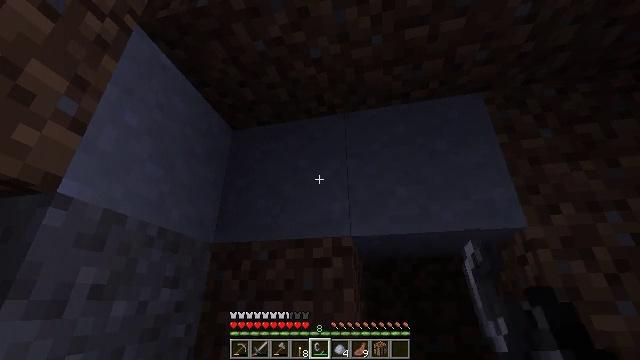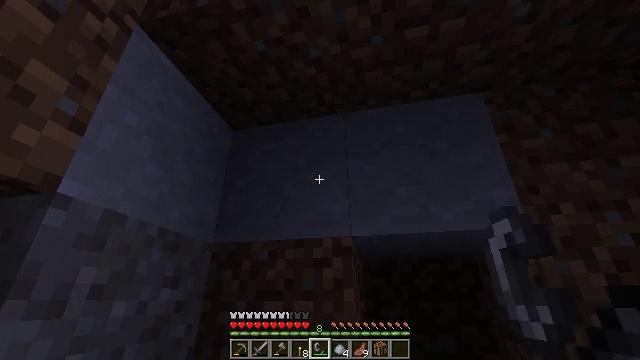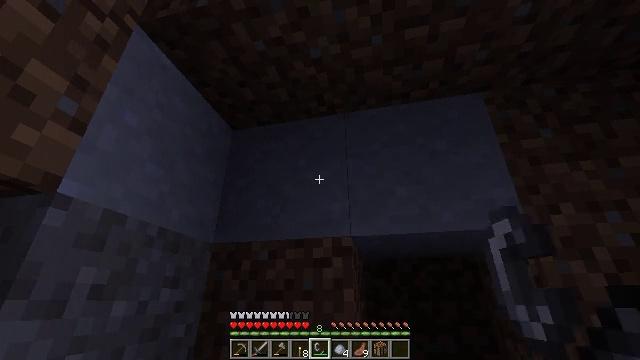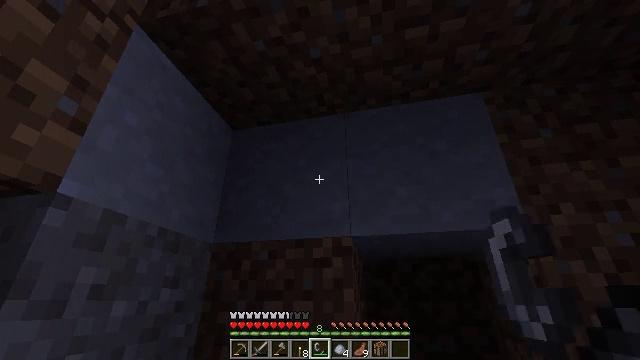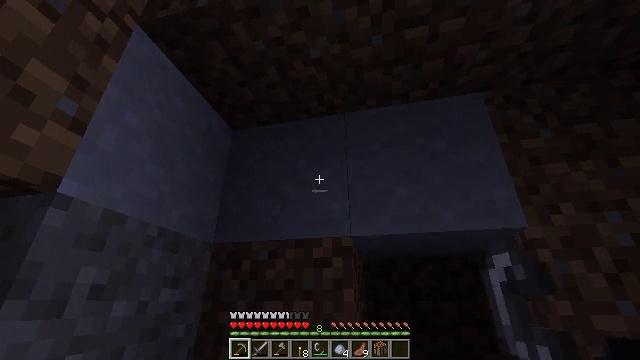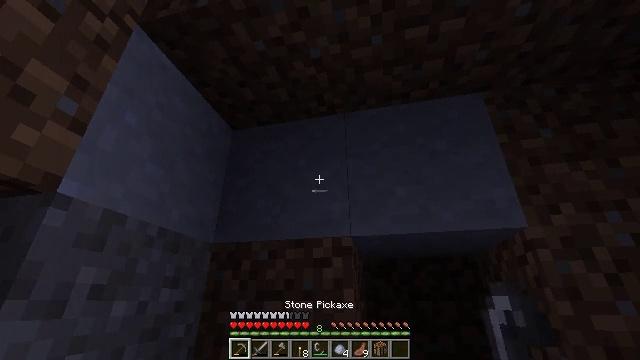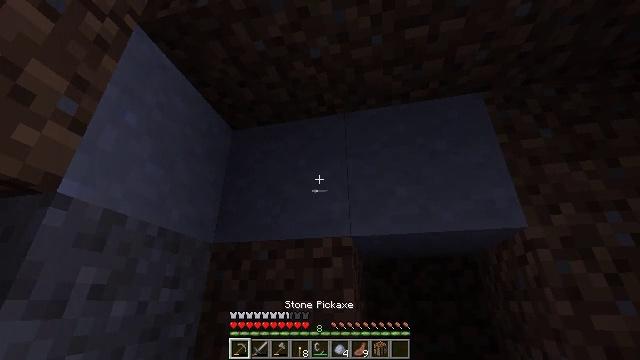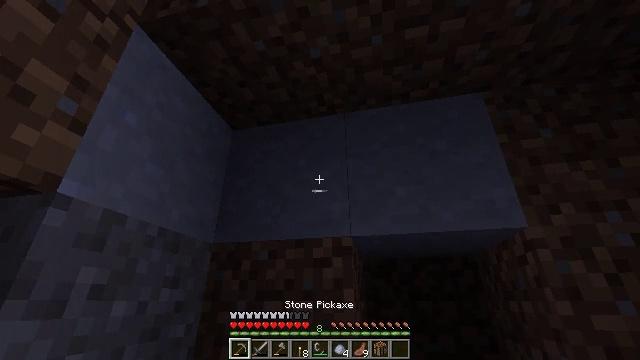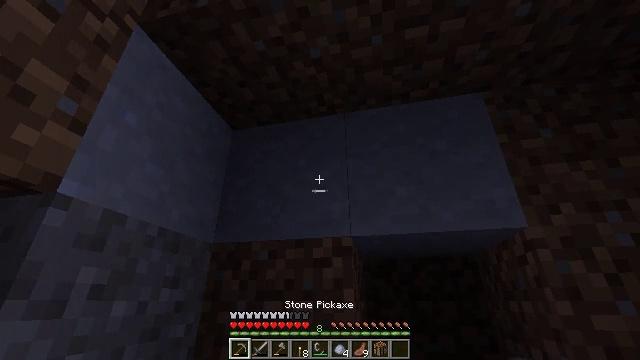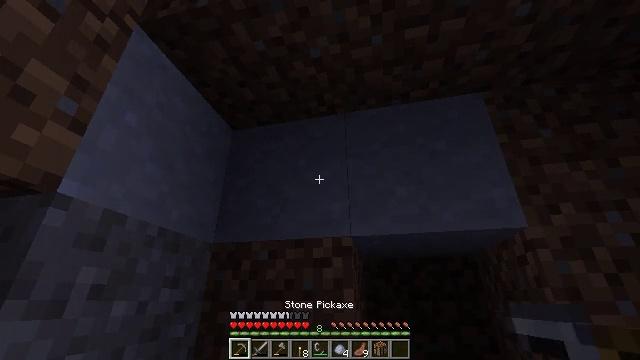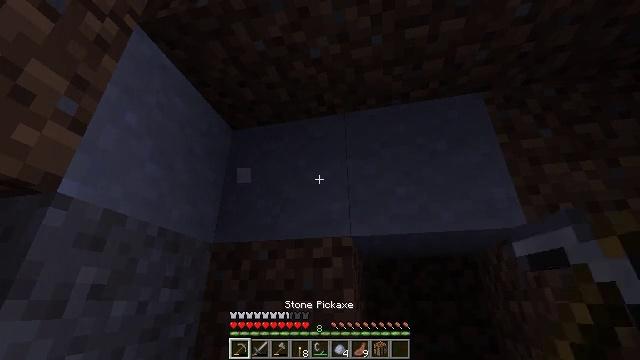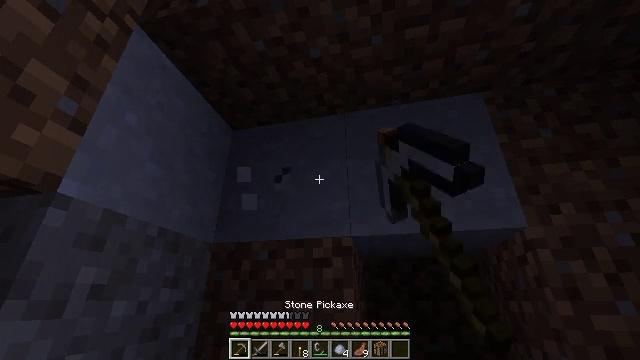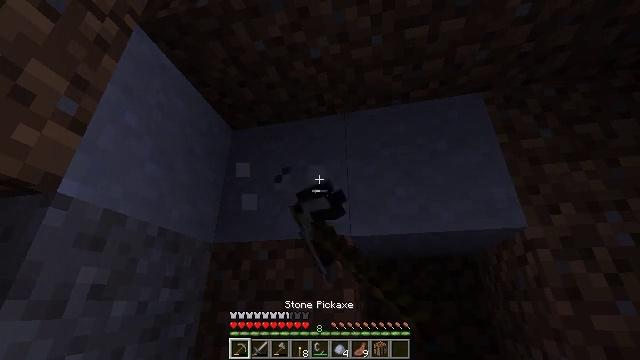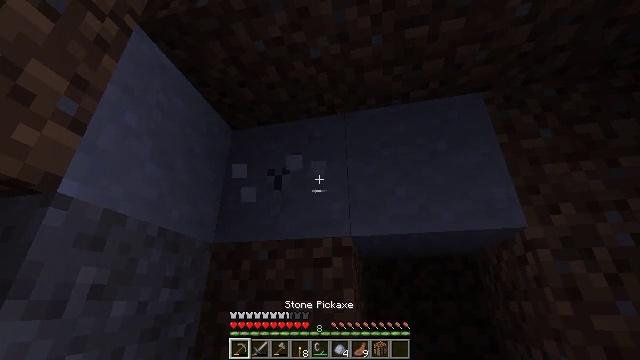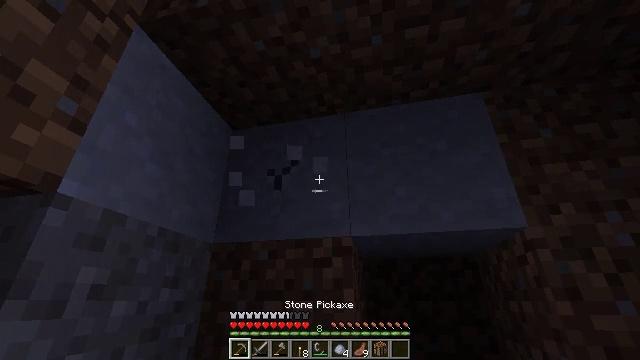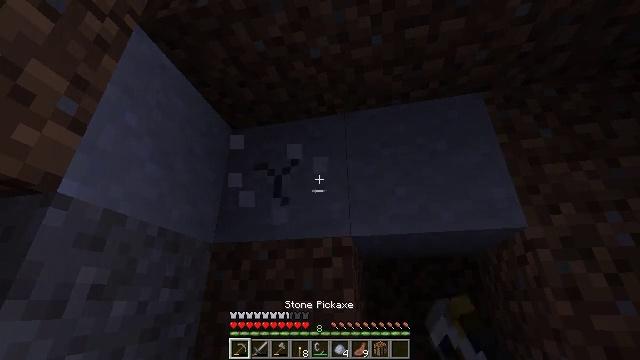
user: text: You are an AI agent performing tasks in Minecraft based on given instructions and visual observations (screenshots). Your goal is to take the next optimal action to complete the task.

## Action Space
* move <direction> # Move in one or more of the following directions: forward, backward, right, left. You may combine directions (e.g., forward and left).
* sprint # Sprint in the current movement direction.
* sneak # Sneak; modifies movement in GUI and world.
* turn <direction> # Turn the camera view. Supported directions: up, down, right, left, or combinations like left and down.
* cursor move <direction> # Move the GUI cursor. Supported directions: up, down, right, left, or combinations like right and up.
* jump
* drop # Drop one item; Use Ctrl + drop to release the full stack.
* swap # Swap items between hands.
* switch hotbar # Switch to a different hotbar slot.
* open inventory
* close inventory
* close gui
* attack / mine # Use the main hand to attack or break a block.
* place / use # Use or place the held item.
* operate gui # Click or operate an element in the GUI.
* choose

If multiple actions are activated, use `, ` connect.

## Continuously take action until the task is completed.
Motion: motion action
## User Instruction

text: Attack the clay block to obtain it.
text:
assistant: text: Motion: no_op
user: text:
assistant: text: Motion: no_op
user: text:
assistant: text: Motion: no_op
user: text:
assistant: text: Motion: switch to hotbar 1
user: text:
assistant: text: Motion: switch to hotbar 1
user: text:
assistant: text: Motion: switch to hotbar 1
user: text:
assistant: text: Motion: switch to hotbar 1
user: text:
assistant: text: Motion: no_op
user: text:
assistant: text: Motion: no_op
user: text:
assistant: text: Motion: attack / mine
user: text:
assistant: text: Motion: attack / mine
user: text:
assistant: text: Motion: attack / mine
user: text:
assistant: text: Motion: attack / mine
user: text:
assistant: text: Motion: attack / mine
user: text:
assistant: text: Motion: attack / mine
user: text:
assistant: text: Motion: attack / mine
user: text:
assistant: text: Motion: attack / mine
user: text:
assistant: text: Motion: attack / mine
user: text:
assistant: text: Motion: attack / mine
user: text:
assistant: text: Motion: attack / mine
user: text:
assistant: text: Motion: attack / mine
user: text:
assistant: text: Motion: attack / mine
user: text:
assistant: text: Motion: attack / mine
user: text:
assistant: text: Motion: attack / mine
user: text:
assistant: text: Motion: attack / mine
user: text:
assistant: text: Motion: attack / mine
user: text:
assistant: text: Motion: attack / mine
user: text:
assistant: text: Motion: attack / mine
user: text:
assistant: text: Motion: attack / mine
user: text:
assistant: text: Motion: attack / mine